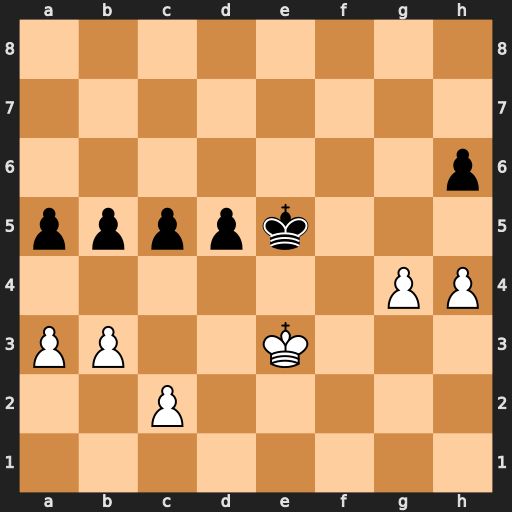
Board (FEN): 8/8/7p/ppppk3/6PP/PP2K3/2P5/8
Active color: w
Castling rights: -
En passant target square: -
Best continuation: c3 a4 b4 c4 h5 Kf6 Kd4 Ke6 Kc5 Ke5 Kxb5 Ke4 g5